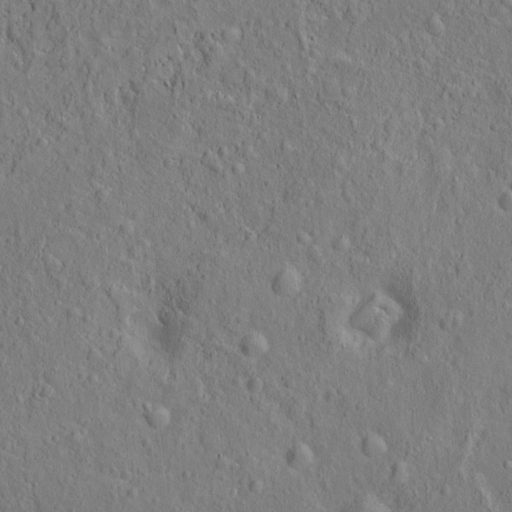
Classes present: Background, Cone